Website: bh-photo
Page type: customer-info-address
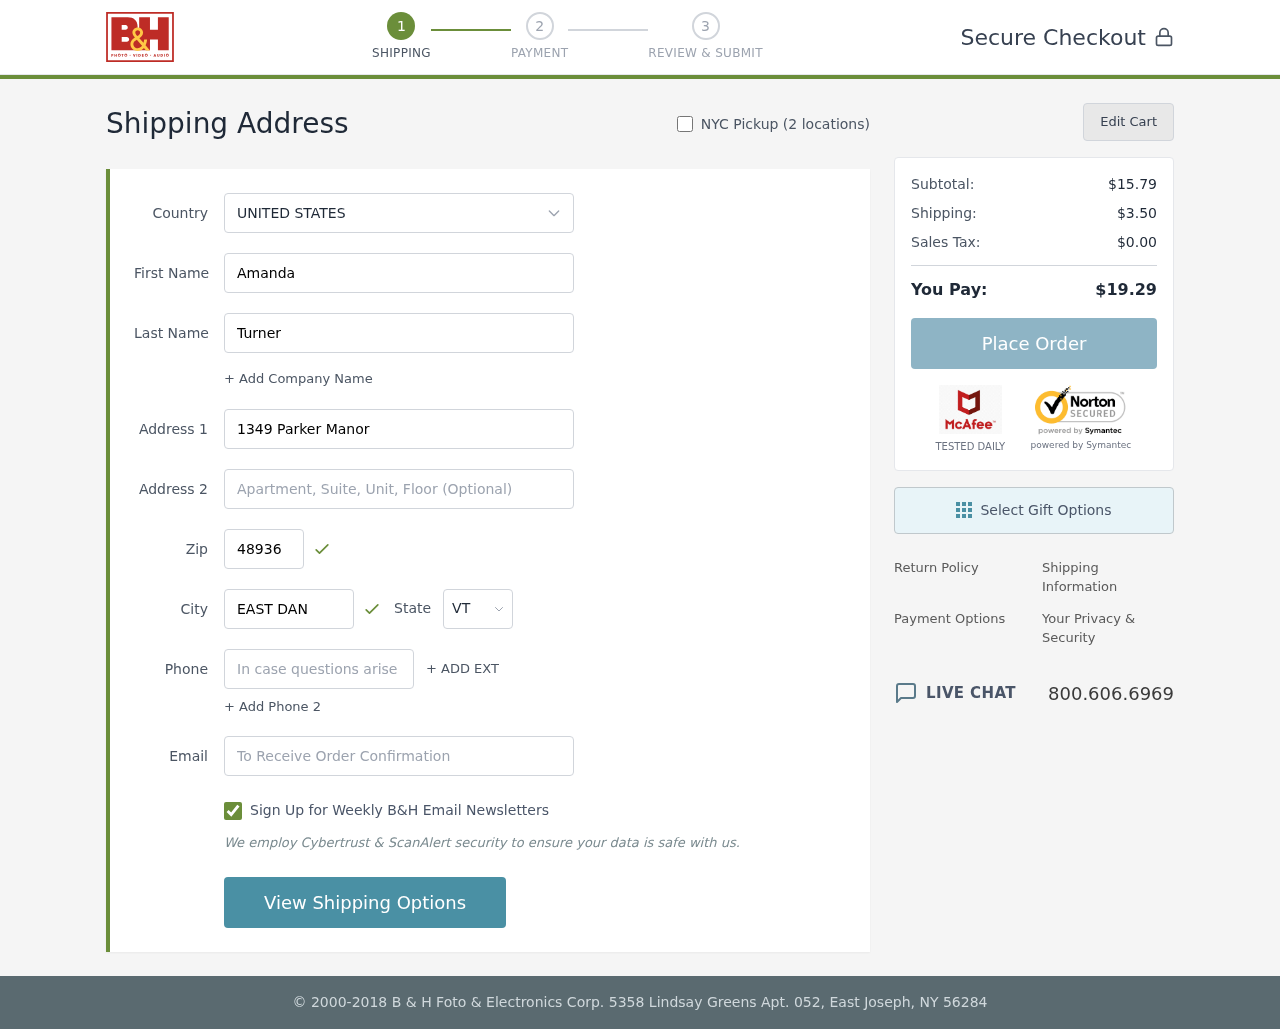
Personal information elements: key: PII_CITY
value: East Daniel
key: PII_COUNTRY
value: United States
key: PII_EMAIL
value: aturner@yahoo.com
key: PII_FIRSTNAME
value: Amanda
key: PII_LASTNAME
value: Turner
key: PII_PHONE
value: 7534264009
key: PII_POSTCODE
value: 48936
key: PII_STATE_ABBR
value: VT
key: PII_STREET
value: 1349 Parker Manor
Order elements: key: ORDER_SUBTOTAL
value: $15.79
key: ORDER_SHIPPING_COST
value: $3.50
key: ORDER_TAX
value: $0.00
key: ORDER_TOTAL
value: $19.29